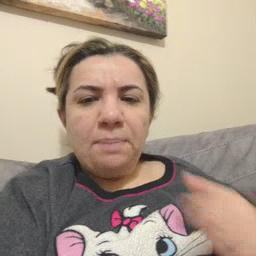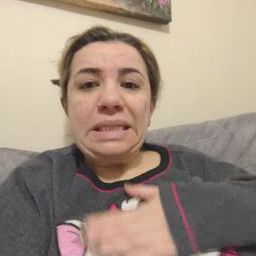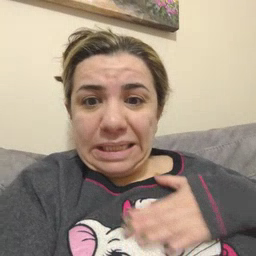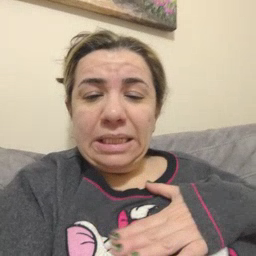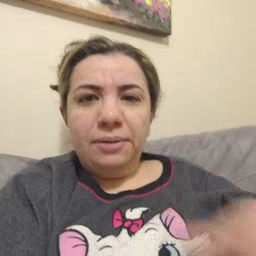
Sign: please